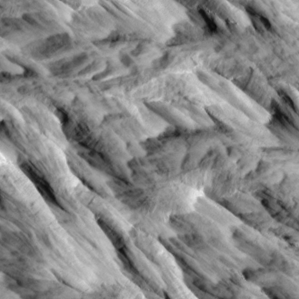
Label: non_frost